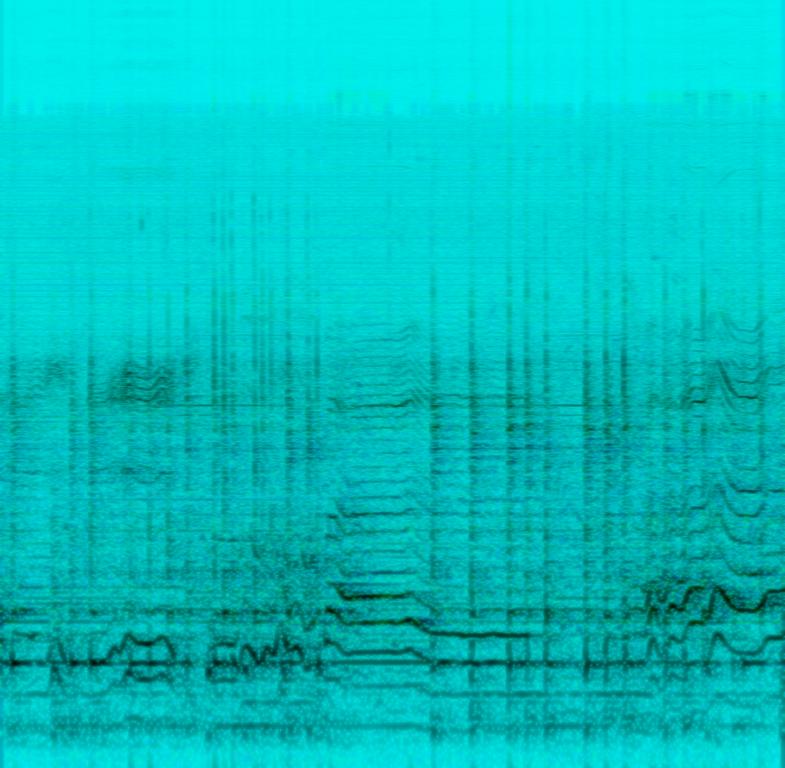
A male vocalist sings this alap or raga. The tempo is medium with a rhythmic mridangam accompaniment. The song is vocalised with the vocalist singing a melody using notes not lyrics. It is engaging, energetic and controlled. This song is a Carnatic Classical.